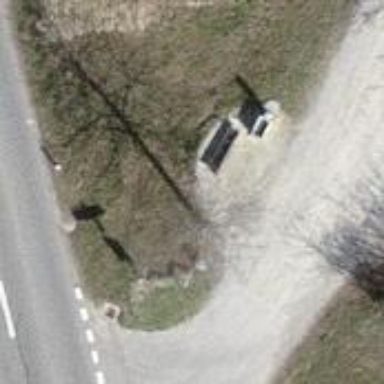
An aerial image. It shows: Bench for seating.